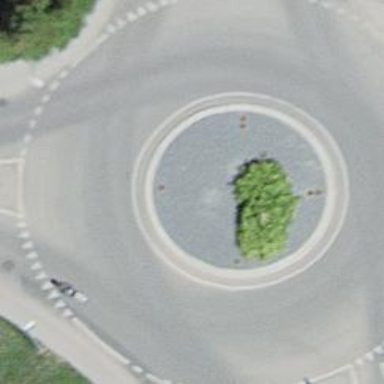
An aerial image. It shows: Tertiary road with asphalt surface leading to roundabout junction.